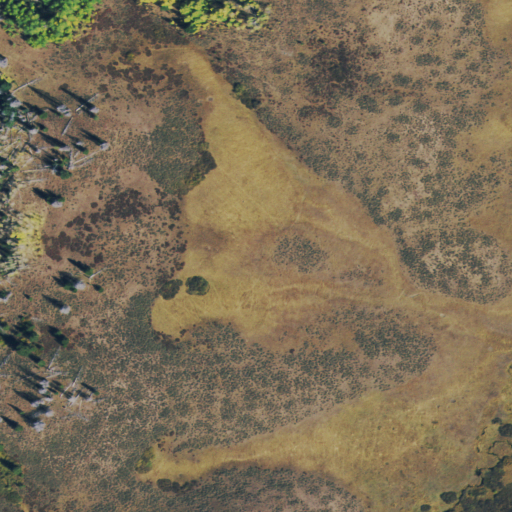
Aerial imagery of plain(s) in Colorado named Crane Park containing shrub, woody wetlands, evergreen forest, deciduous forest, herbaceous wetlands, and mixed forest